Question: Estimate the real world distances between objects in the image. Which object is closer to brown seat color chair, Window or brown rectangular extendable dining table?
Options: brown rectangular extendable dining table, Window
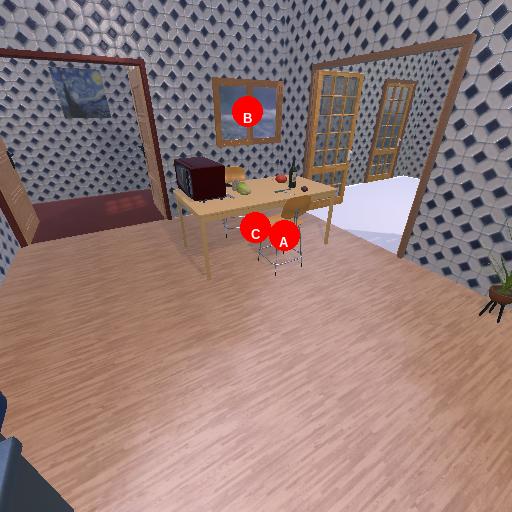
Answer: brown rectangular extendable dining table